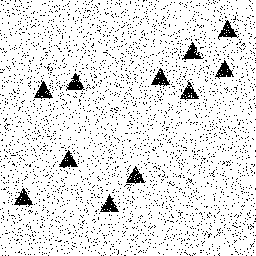
Squares: 0
Triangles: 11
Stars: 0
Total shapes: 11